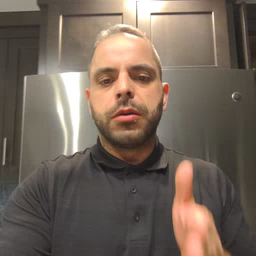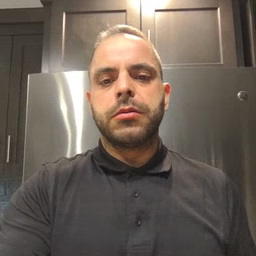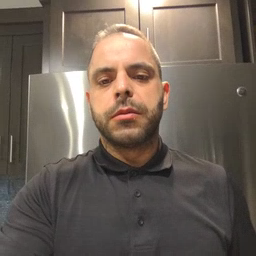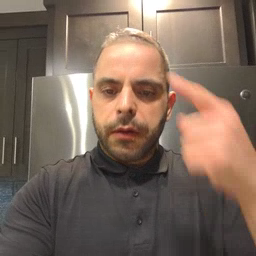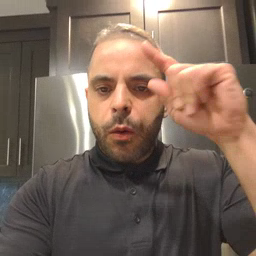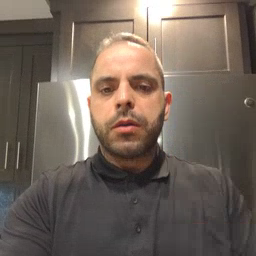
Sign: for